Question: I've been looking at some code in a debugger associated with Razor View engine and I noticed that some of the types appear in Debugger with a trailing dot character at the end of the type name e.g.:
{Nancy.ViewEngines.Razor.RazorViewEngine.}
Does anyone know what this indicates? It's not valid syntax to use it when specifying a cast on an object so I'm intrigued as to what it indicates within the debugger.
: As requested by @Damien_The_Unbeliever, screenshot of the variable in debugger:

And the code that I'm looking at:
'''
public TCompiledView GetOrAdd<TCompiledView>(
ViewLocationResult viewLocationResult, Func<ViewLocationResult, TCompiledView> valueFactory)
{
TCompiledView compiledView = default(TCompiledView);
compiledView = (TCompiledView)this.cache.GetOrAdd(viewLocationResult, x => valueFactory(x));
'''
To give a little more background, we're trying to add logging to our Nancy View Cache to investigate an intermittent issue with Razor Views throwing compilation errors, but that isn't really relevant to the question.
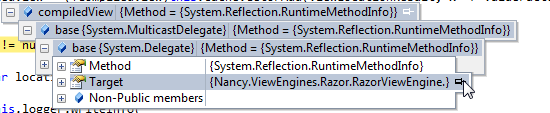
Answer: I've seen this happen when the variable/value is actually of a compiler generated type (e.g. for holding the "local variables" captured by a lambda, async, iterator, etc). The debugger (in various places) seems unable to display the actual class name.
---
E.g. this example program:
'''
class Program
{
static void Main(string[] args)
{
var p = new Program();
p.DoStuff();
}
void DoStuff()
{
int i = 19;
Expression<Func<int>> j = () => i + 10;
var k = (((j.Body as BinaryExpression).Left as MemberExpression).Expression as ConstantExpression).Value;
Console.ReadLine();
}
}
'''
With a breakpoint on 'Console.ReadLine()', you'll find the 'k' class's type looks like 'Program.' rather than 'Program+<>_DisplayClass0'
---
This example is a slight simplification of the above, avoiding the expression tree. Looks at a delegate instance's 'Target' which will be an instance of a generated class. For comparison also looks at an iterator block type:
'''
using System;
using System.Collections.Generic;
static class Program
{
static void Main()
{
int i = 19; // to be captured by lambda, will become field on a generated class
Func<int> f = () => i;
var target = f.Target; // when debugging type looks like "Program."
Console.WriteLine(target.GetType().ToString()); // writes "Program+<>c__DisplayClass1"
var seq = GetSeq(); // when debugging type looks like "Program.GetSeq"
Console.WriteLine(seq.GetType().ToString()); // writes "Program+<GetSeq>d__3"
}
static IEnumerable<int> GetSeq() // returns "state machine" (iterator block)
{
yield return 42;
}
}
'''